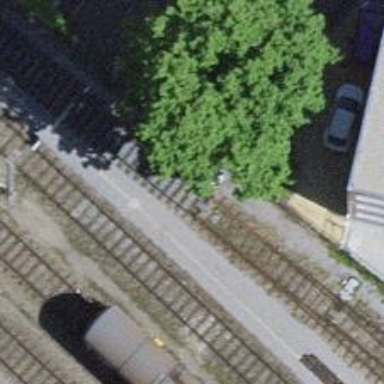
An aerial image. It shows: Railway switch.